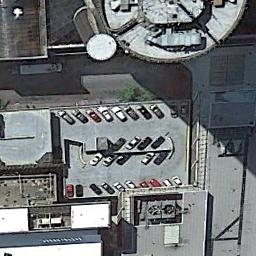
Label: parking_lot